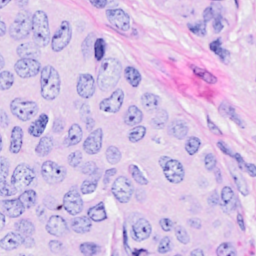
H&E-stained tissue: Breast